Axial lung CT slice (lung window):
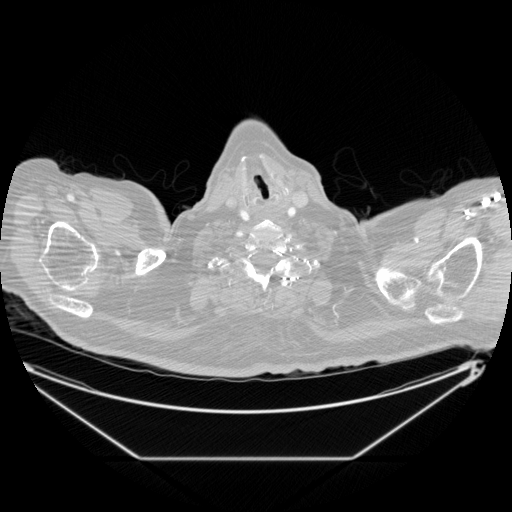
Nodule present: no